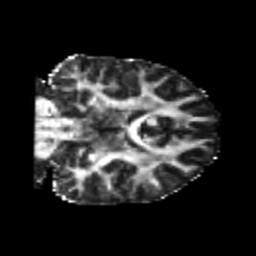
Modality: FA
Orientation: coronal
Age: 24
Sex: male
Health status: healthy
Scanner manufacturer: philips
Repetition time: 7.389 s
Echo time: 0.08599 s